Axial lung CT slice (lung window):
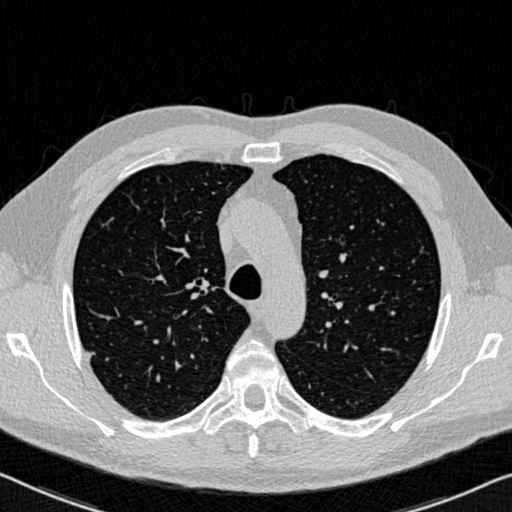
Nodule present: no